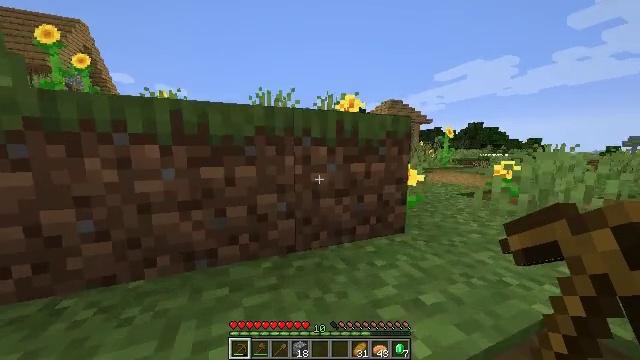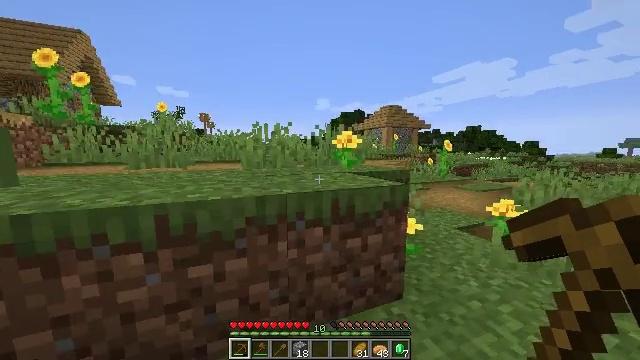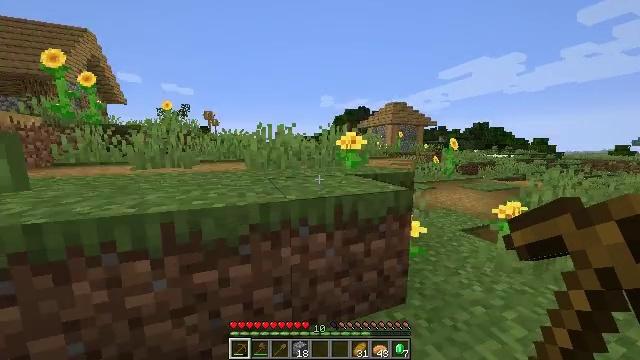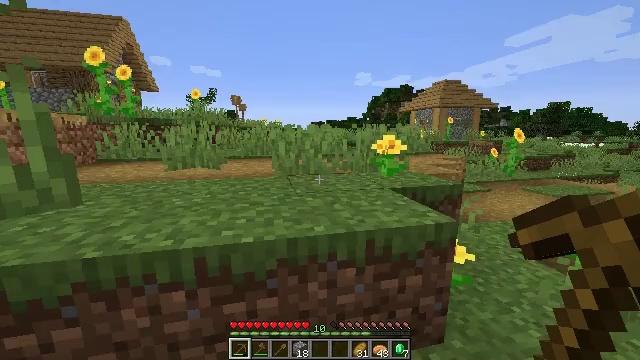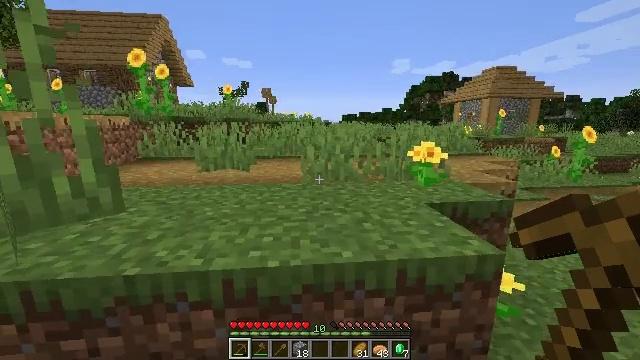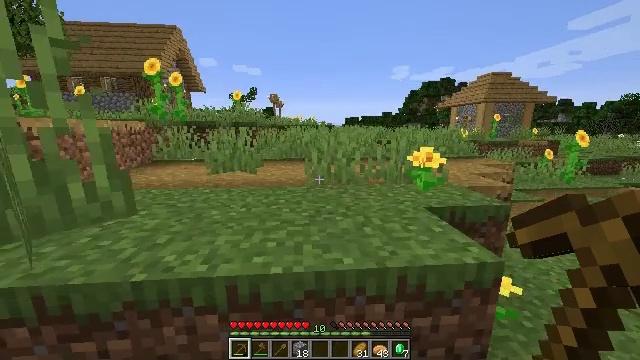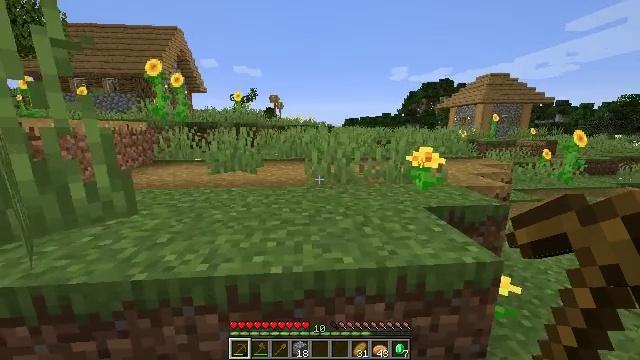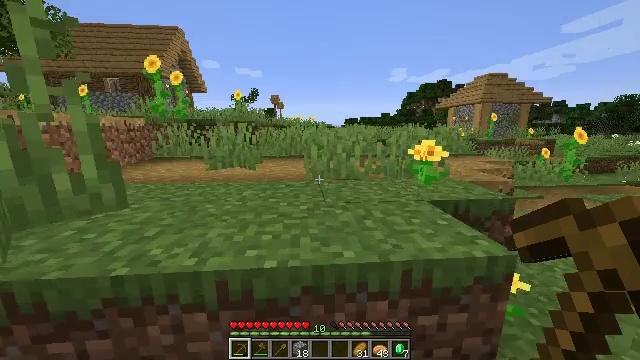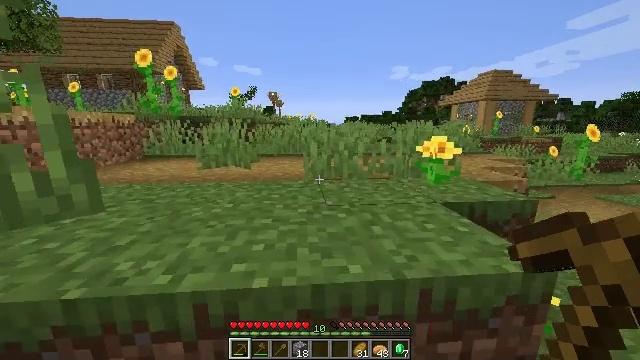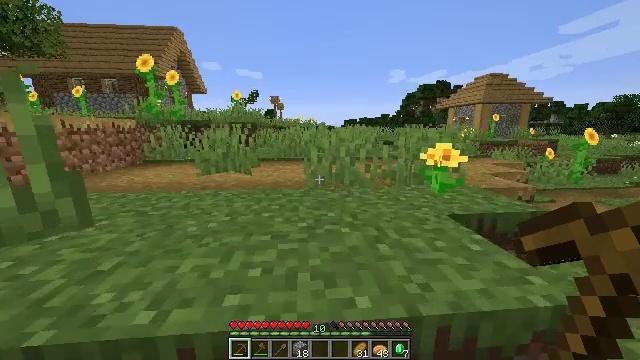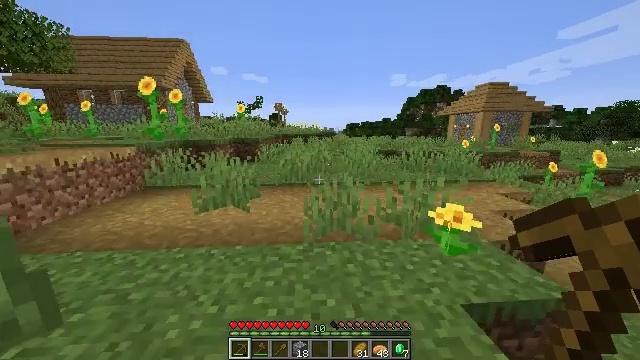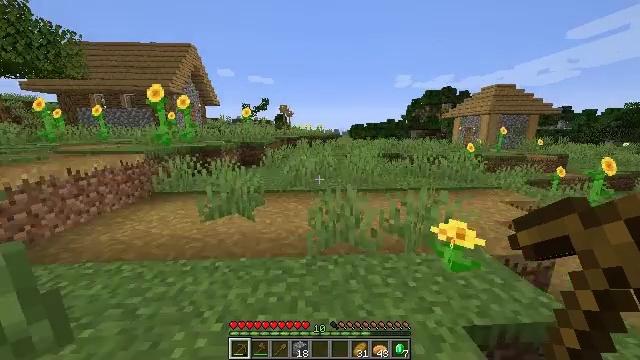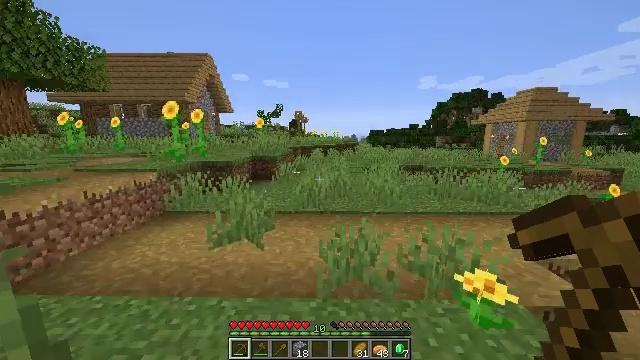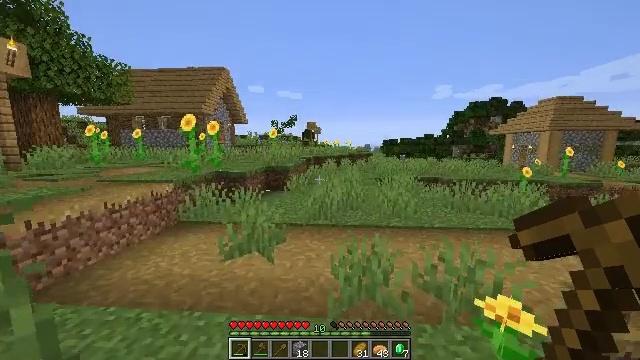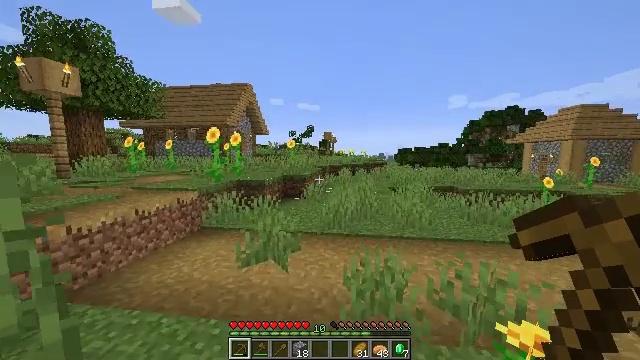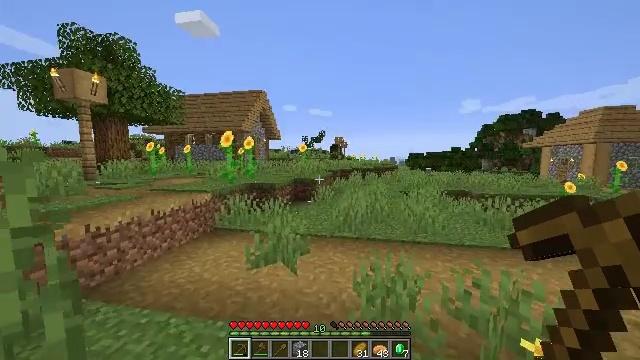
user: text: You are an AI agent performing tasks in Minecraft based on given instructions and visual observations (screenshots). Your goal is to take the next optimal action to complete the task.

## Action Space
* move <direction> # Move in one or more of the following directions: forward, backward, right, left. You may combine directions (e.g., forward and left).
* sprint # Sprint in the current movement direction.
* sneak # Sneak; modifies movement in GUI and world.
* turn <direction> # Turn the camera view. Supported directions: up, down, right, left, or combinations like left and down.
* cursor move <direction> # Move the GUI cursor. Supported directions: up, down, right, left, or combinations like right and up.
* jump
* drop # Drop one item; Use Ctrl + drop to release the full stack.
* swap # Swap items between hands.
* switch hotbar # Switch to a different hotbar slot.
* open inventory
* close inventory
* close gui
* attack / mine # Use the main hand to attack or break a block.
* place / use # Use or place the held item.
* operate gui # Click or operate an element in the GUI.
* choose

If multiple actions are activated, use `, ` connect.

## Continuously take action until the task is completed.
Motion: motion action
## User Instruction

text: Left click to collect the wall torch.
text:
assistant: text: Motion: move forward, sprint, jump
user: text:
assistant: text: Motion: move forward, sprint, turn left, jump
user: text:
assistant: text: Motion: move forward, sprint, turn left and down, jump
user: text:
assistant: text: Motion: move forward, sprint, turn left and down
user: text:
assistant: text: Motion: move forward, sprint
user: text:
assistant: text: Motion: move forward, sprint
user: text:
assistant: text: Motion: move forward, sprint
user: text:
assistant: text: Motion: move forward, sprint
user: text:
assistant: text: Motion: move forward, sprint, jump
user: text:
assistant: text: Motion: move forward, sprint, jump
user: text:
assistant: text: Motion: move forward, sprint, turn left, jump
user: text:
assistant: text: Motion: move forward, sprint, turn left and up, jump
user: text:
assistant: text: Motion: move forward, sprint, turn left and up
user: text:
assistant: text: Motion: move forward, sprint, turn left and up
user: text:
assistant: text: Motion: move forward, sprint, turn left and up
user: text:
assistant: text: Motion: move forward, sprint
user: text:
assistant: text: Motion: move forward, sprint
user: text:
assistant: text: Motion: move forward, sprint
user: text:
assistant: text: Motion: move forward, sprint
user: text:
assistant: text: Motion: move forward, sprint
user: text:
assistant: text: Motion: move forward, sprint, turn left
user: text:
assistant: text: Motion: move forward, sprint, turn left
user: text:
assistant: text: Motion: move forward, sprint, turn left
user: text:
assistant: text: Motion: move forward, sprint, turn left and down
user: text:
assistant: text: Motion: move forward, sprint
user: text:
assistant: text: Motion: move forward, sprint
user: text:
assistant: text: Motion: move forward, sprint
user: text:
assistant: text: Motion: move forward, sprint
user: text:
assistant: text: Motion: move forward, sprint
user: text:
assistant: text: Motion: move forward, sprint, turn left and up